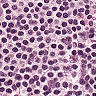
Metastatic tissue present: no